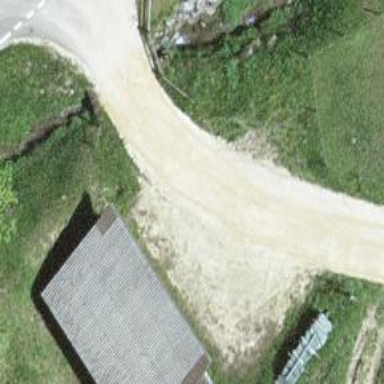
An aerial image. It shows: Track road going over bridge with grade1 tracktype.